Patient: sex M, age 32
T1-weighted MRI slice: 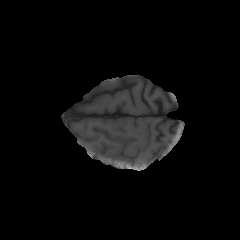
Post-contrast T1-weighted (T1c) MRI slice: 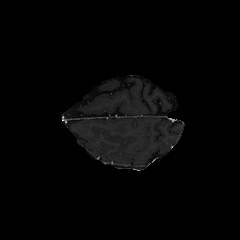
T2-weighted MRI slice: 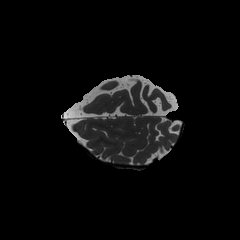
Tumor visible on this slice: no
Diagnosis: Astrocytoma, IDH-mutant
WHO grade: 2